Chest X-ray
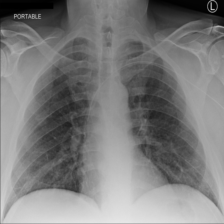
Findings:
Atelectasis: negative
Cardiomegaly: negative
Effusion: negative
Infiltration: negative
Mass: negative
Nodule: negative
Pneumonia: negative
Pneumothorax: negative
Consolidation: negative
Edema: negative
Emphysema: negative
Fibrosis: negative
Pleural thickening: negative
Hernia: negative